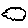
Label: cloud